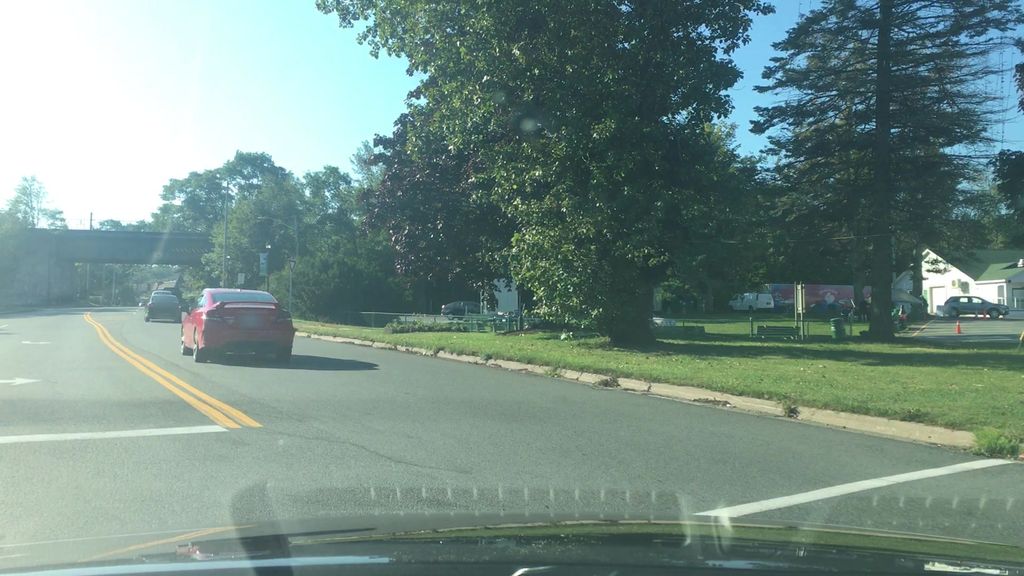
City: halifax